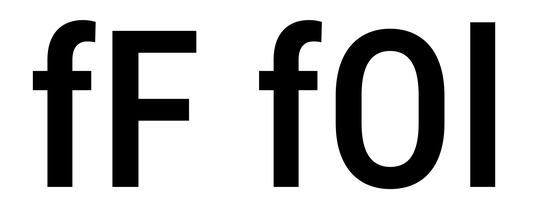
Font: Roboto_Condensed_Medium